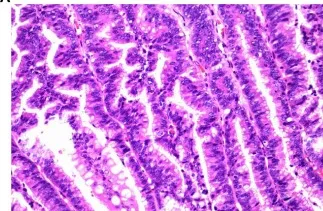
Pathological findings. (A) Low-grade mucinous tumours of the appendix have incomplete appendix muscles, and the tumour penetrates the visceral peritoneum and involves the striated muscle tissue of the abdominal wall.
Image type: pathology (h&e)